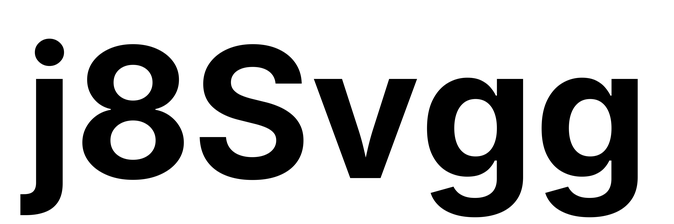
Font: Inter_Bold